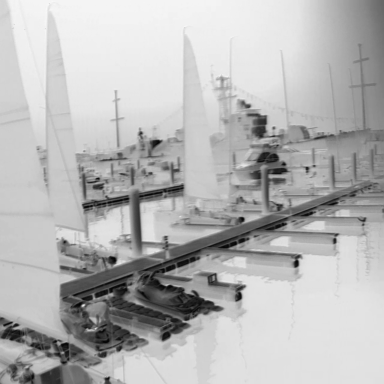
There are five objects shown in the infrared image, including two sailboats, and three canoes.